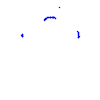
Particle: proton